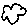
Label: cloud